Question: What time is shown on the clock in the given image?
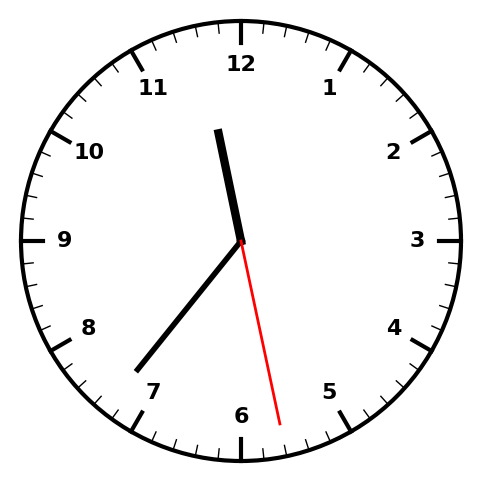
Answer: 11:36:28